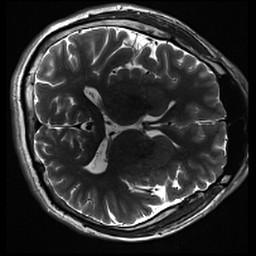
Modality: inplaneT2
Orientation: axial